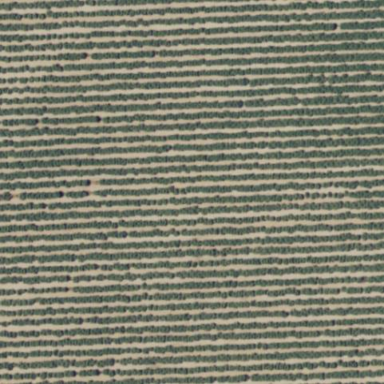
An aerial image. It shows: Orchard filled with almond trees.